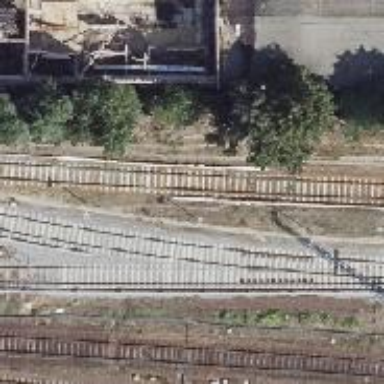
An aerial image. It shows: Railway signal.